Question: How can I check if a tag is at least used once based on the structure below.

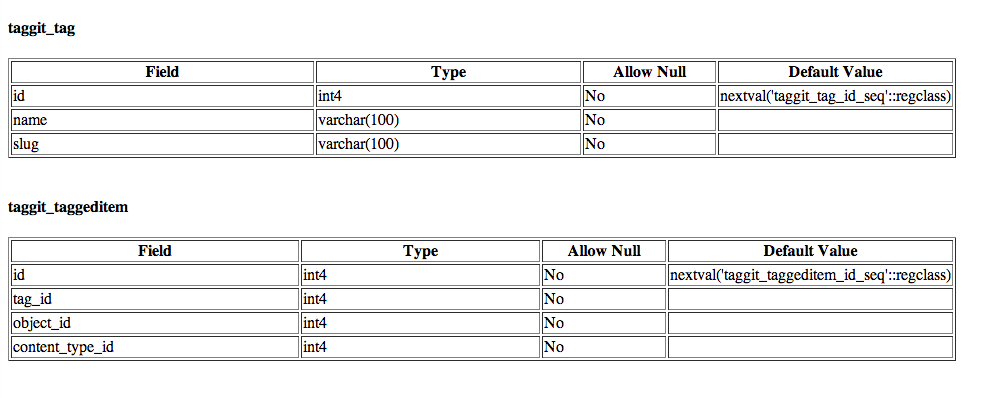
Answer: An <URL> semi-join is most probably the fastest of several possible query styles for this task:
'''
SELECT t.*
FROM taggit_tag t
WHERE EXISTS (
SELECT 1
FROM taggit_taggeditem ti
WHERE ti.tag_id = t.tag_id
);
'''